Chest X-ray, PA view. Patient: 54 years old, sex M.
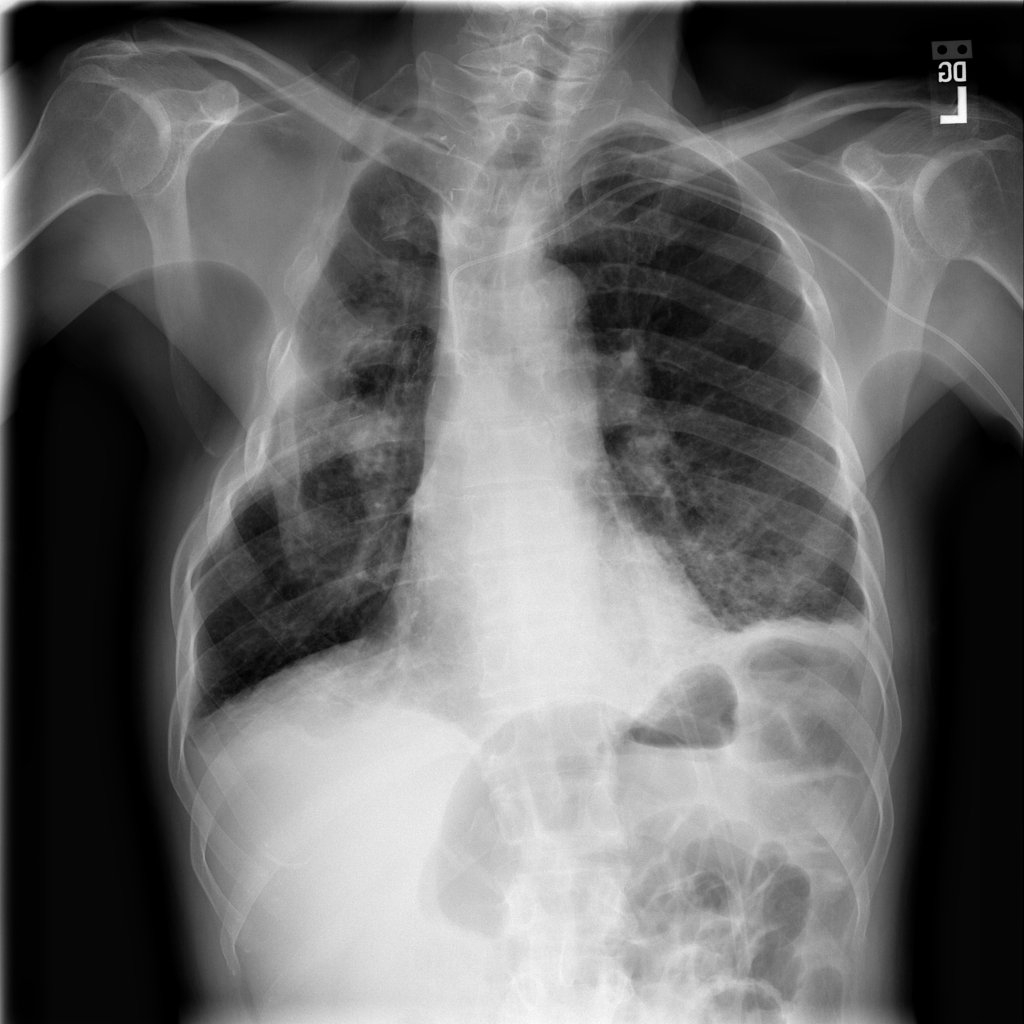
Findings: Infiltration, Pneumonia